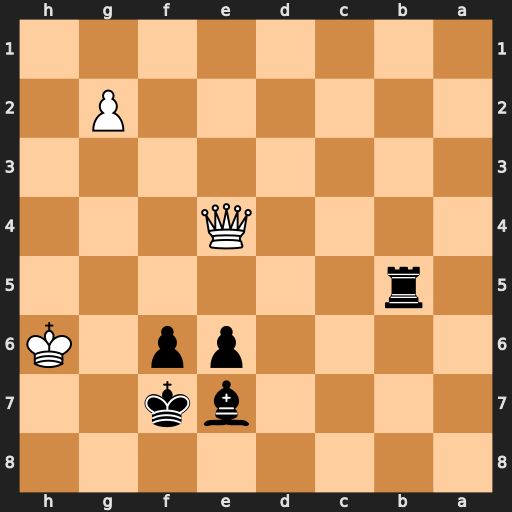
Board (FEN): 8/4bk2/4pp1K/1r6/4Q3/8/6P1/8
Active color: b
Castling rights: -
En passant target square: -
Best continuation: Bf8+ Kh7 Rh5#